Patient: sex F, age 74
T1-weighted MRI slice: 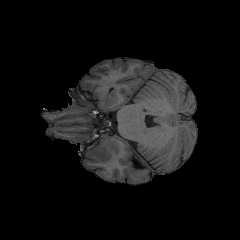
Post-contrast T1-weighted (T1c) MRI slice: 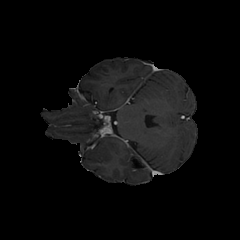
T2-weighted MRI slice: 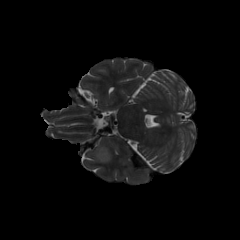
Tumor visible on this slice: yes
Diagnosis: Glioblastoma, IDH-wildtype
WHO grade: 4